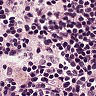
Metastatic tissue present: no